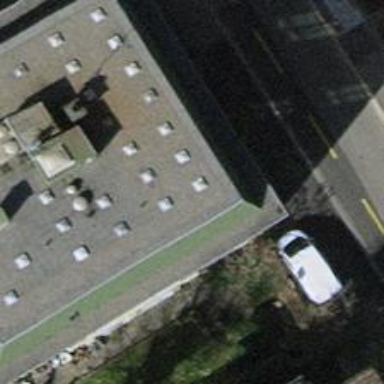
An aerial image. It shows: Dormitory building.